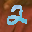
Label: 2